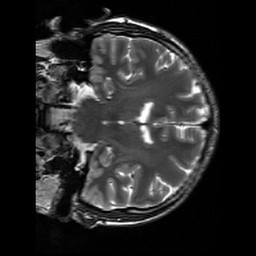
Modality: T2w
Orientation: coronal
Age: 24
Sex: male
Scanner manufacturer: siemens
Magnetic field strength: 3 T
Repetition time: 7 s
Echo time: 0.09 s